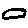
Label: square